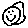
Label: smiley face